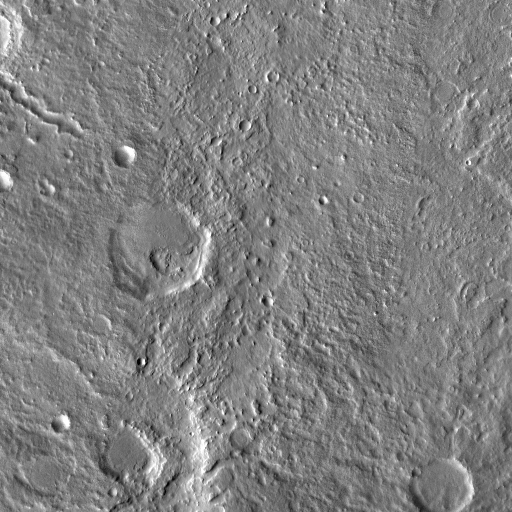
Crater classes present: Background, Other, Buried